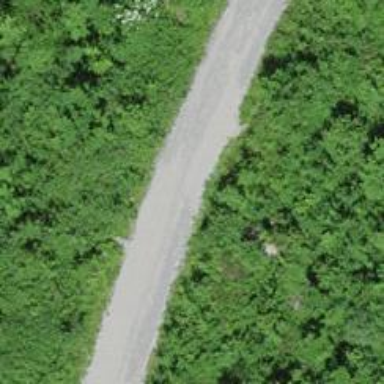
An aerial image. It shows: Track with fine gravel surface of grade2.